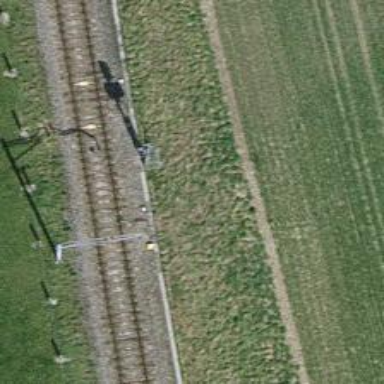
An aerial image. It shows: Railway signal.